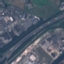
Land use / land cover: Highway